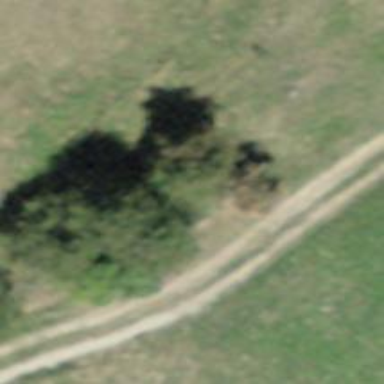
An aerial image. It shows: Brown bench.